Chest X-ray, PA view. Patient: 7 years old, sex F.
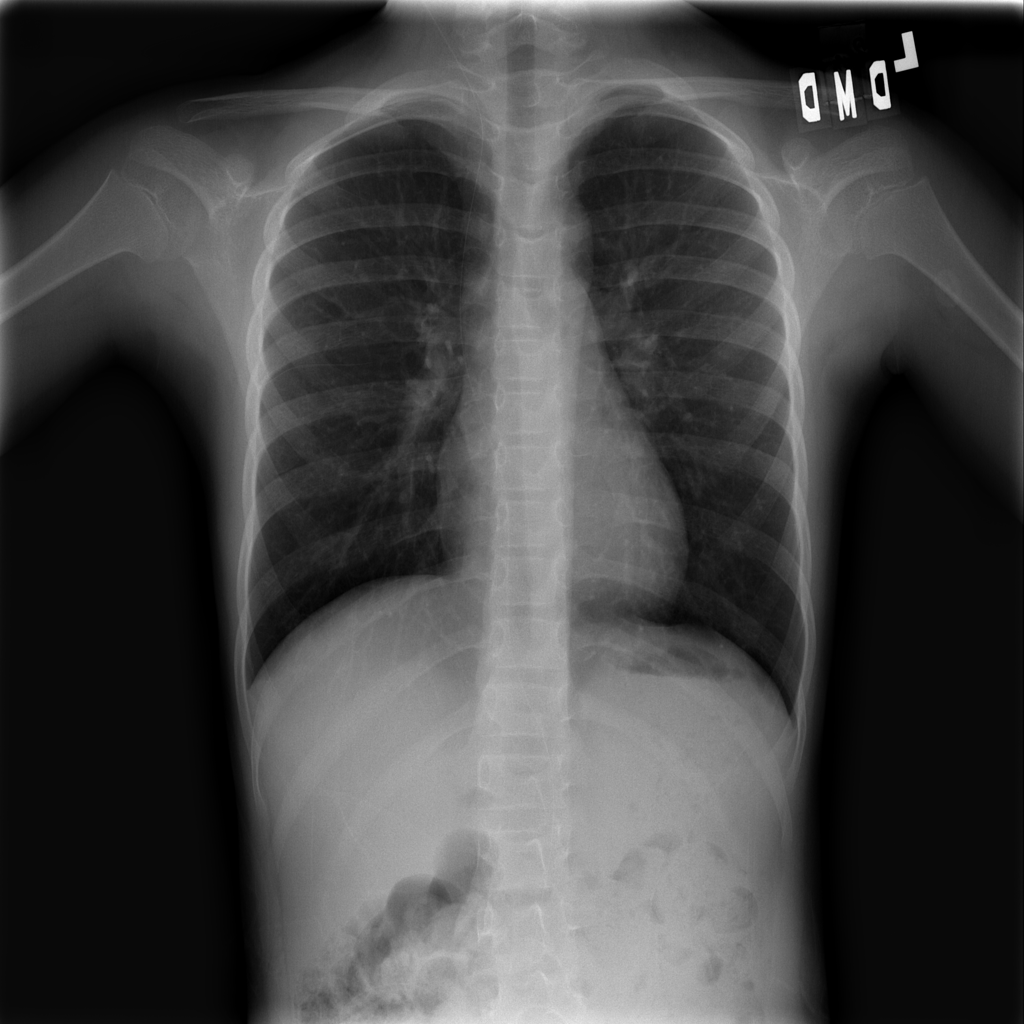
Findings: No Finding